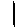
Label: tree